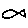
Label: fish